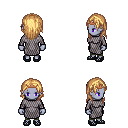
a pixel art fantasy rpg character, female body template, dark elf, purple skin, chain mail, teal pants, light blonde long hairstyle, bronze tiara, ghillies, four views (front, back, left, right), 2x2 character sprite sheet, small pixel art, hard edges, no anti-aliasing